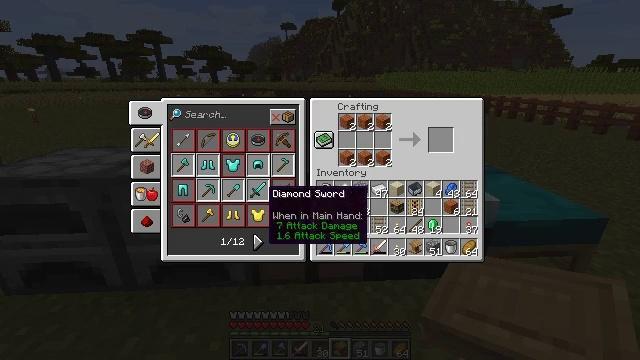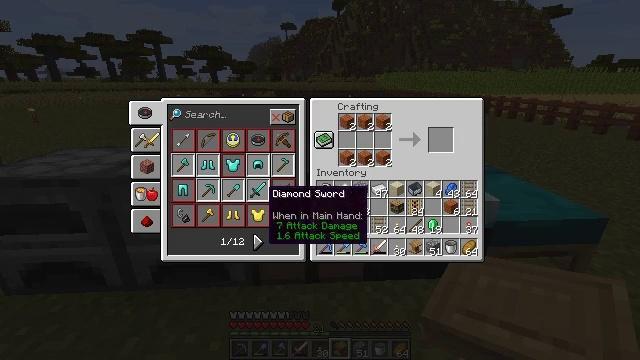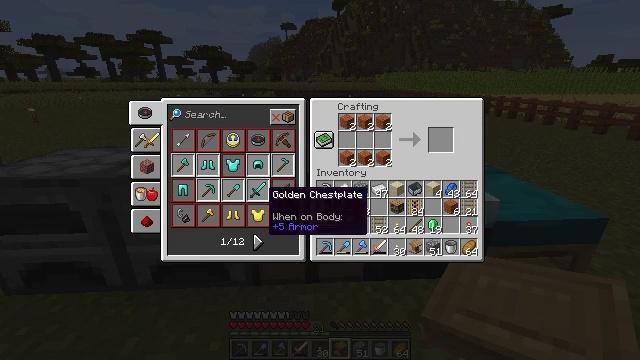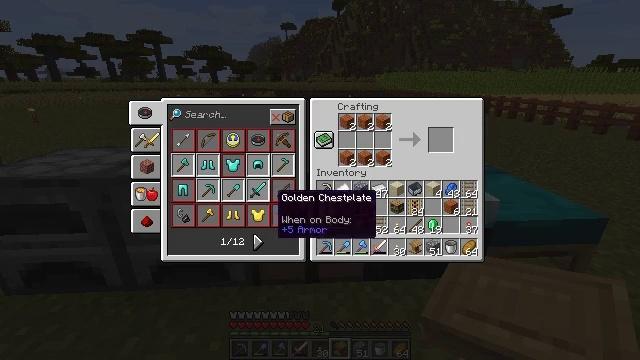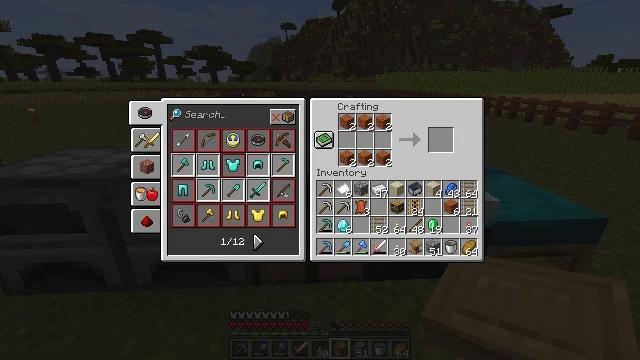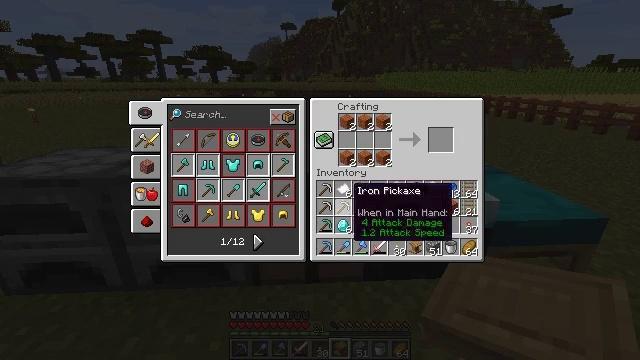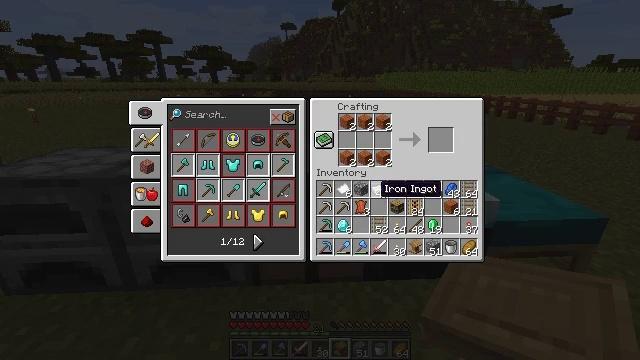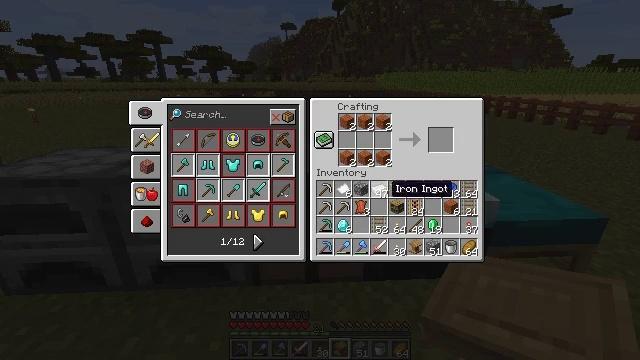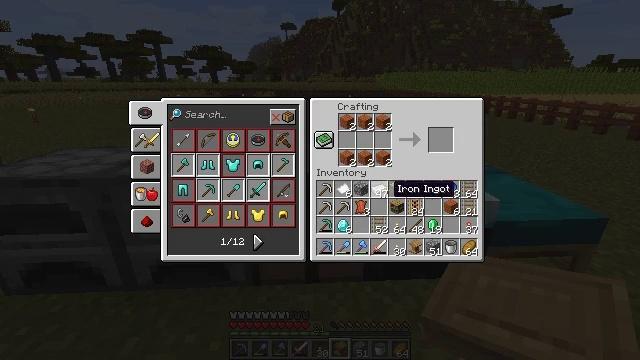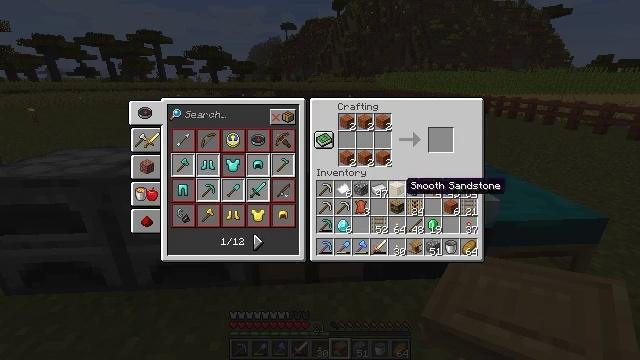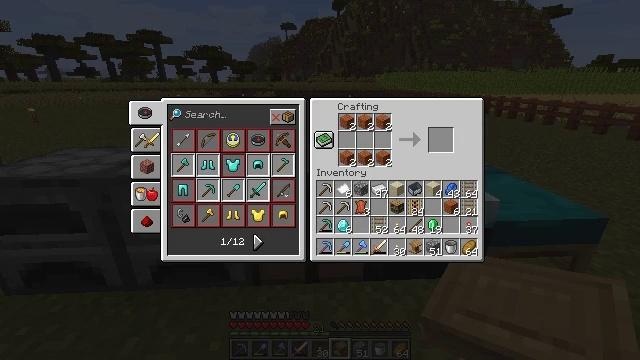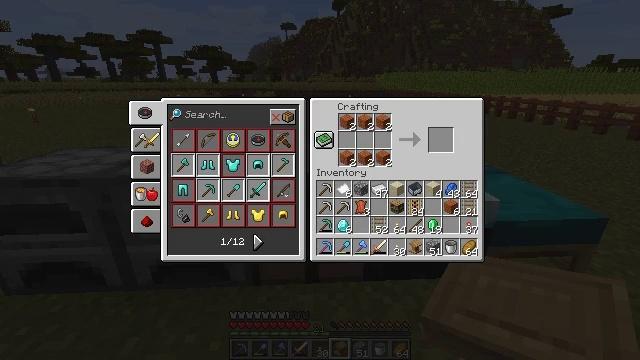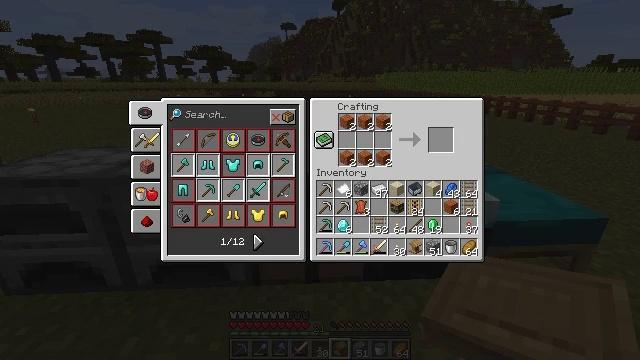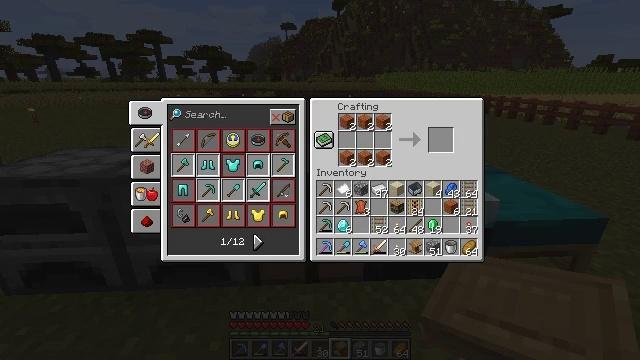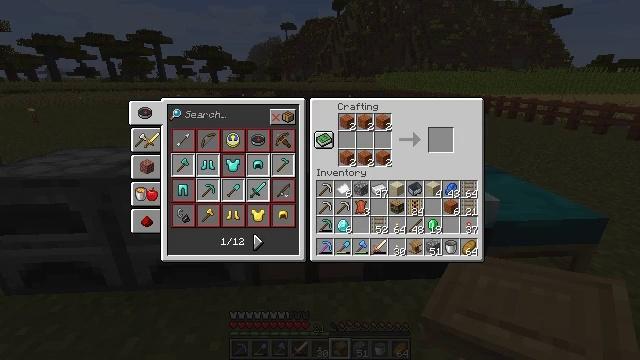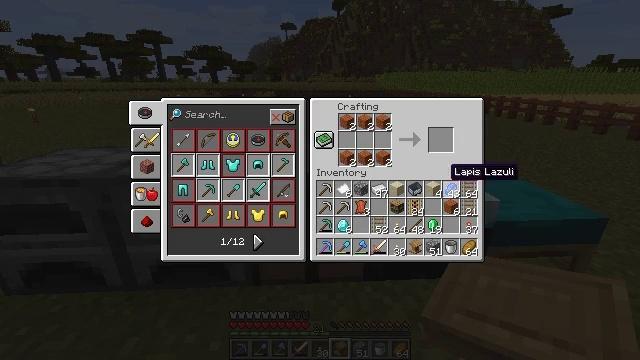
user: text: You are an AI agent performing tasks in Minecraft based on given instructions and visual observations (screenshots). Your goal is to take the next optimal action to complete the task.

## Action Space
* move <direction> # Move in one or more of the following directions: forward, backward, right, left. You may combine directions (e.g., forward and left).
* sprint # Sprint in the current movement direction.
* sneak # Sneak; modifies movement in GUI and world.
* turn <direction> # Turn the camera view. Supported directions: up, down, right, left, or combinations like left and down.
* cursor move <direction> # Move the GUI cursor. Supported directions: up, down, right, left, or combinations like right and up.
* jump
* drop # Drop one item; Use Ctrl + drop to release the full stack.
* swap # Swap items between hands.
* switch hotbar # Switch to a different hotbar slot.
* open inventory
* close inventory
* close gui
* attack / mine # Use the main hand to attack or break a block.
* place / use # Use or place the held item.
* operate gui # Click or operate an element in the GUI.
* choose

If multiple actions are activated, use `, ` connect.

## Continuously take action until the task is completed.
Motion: motion action
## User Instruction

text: Craft multiple acacia slabs from acacia planks.
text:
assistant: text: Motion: no_op
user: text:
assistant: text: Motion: no_op
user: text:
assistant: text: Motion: cursor move right
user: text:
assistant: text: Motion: cursor move right
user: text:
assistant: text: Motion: cursor move right
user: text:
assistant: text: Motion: cursor move right
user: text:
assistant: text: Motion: cursor move right
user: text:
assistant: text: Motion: no_op
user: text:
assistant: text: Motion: cursor move right
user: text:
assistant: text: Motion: cursor move right and up
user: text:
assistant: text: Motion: cursor move right and up
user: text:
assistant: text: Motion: cursor move right
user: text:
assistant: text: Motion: no_op
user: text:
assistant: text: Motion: cursor move right
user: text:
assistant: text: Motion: no_op
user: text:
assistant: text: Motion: no_op
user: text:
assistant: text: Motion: no_op
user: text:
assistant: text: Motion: cursor move up
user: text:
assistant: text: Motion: cursor move left and up
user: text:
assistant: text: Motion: cursor move left
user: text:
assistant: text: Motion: cursor move left
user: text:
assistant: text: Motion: cursor move up
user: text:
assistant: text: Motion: no_op
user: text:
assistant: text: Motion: no_op
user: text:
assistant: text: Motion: no_op
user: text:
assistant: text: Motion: no_op
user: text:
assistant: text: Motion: cursor move right
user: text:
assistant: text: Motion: no_op
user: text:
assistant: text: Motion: no_op
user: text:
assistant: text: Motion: no_op